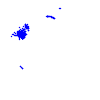
Particle: electron